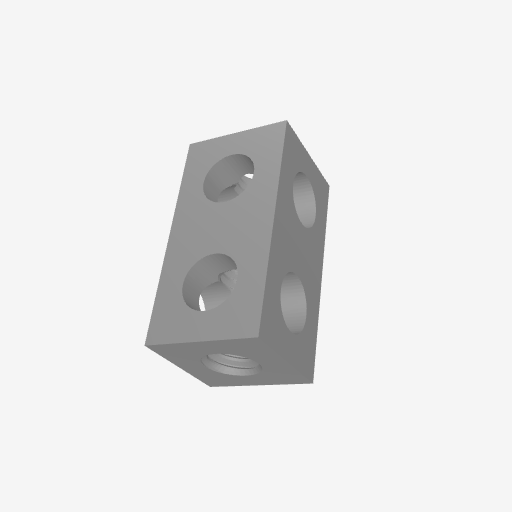
Part: SquareBeam2H